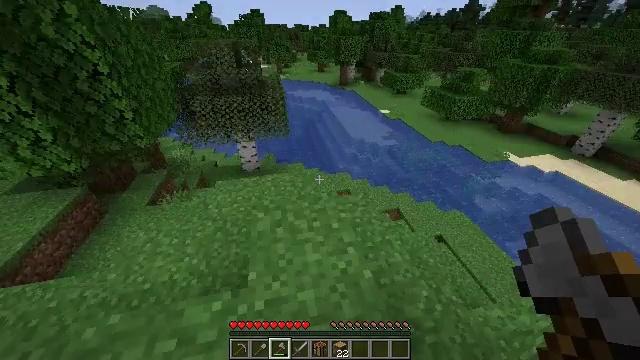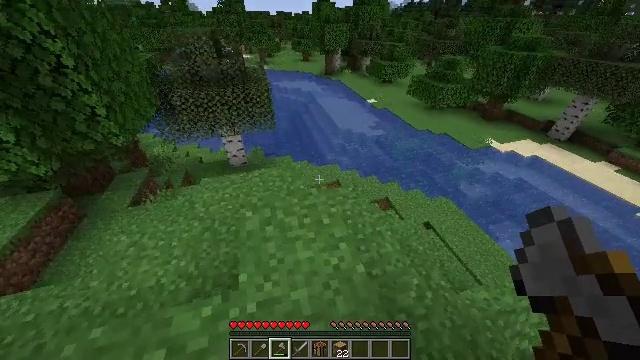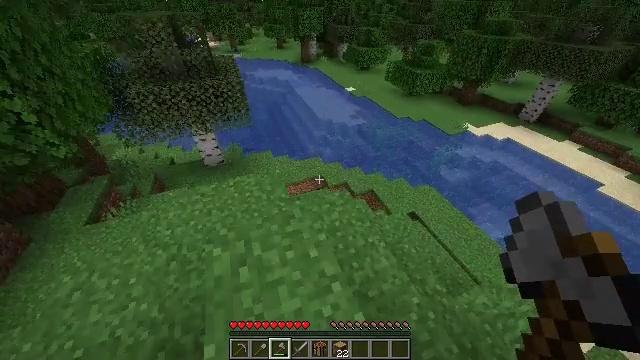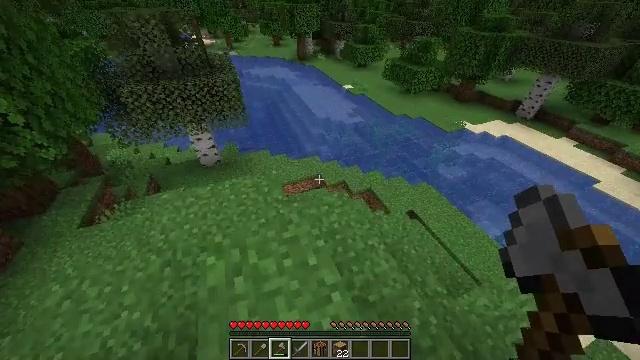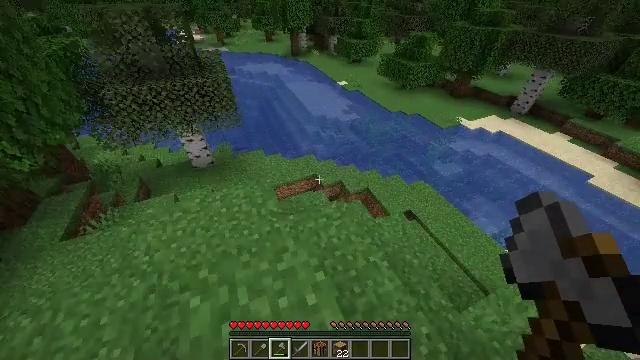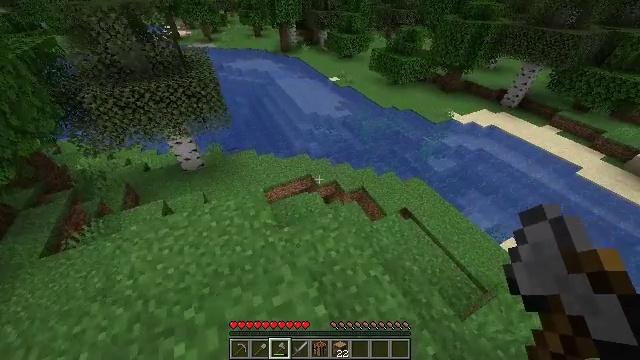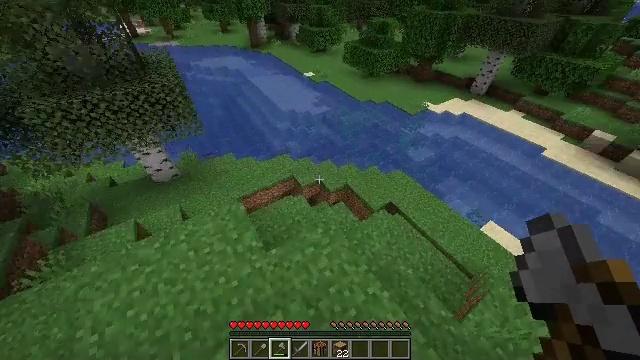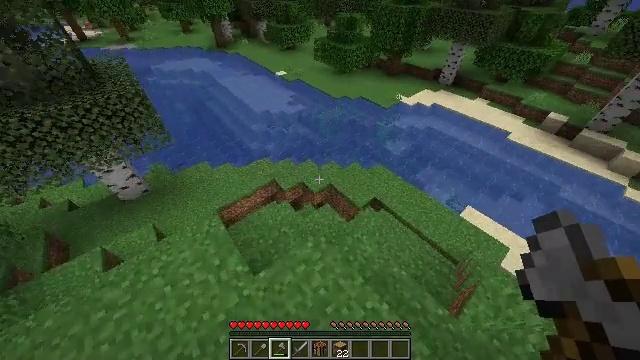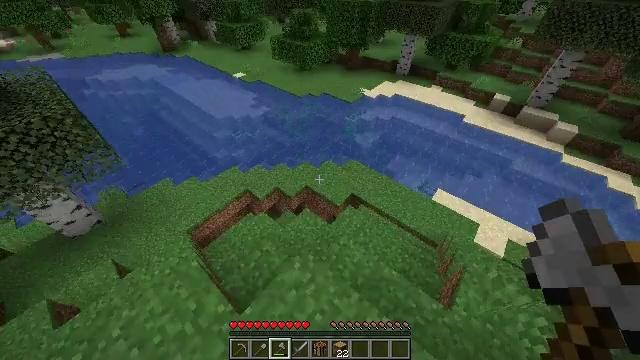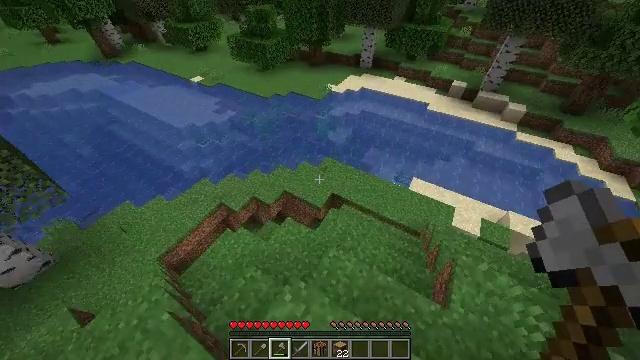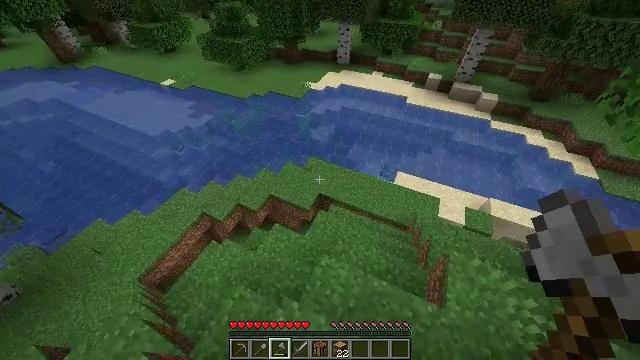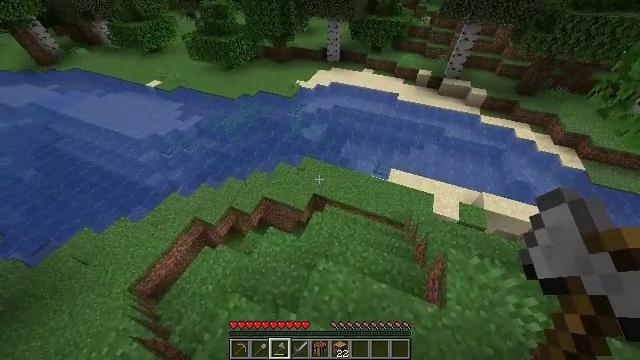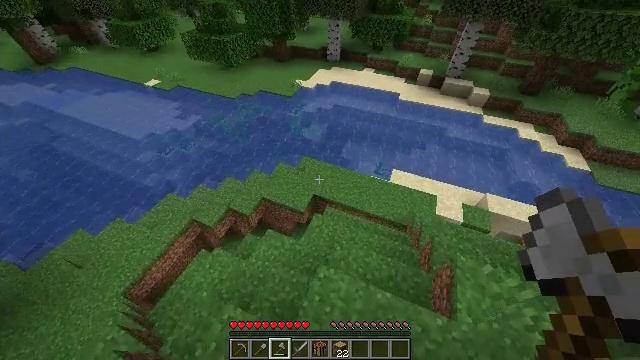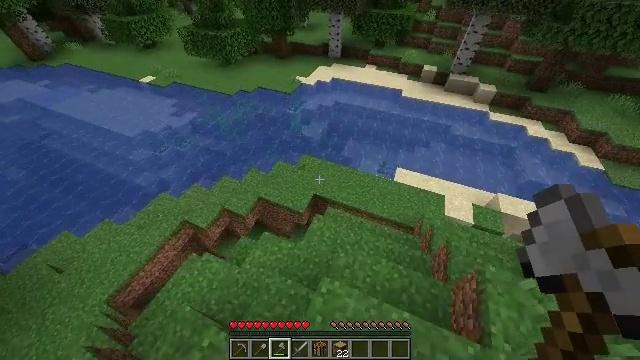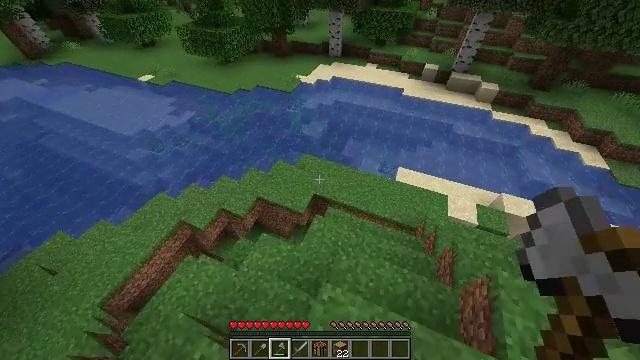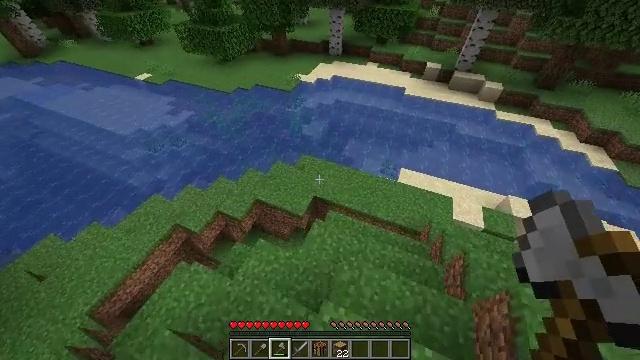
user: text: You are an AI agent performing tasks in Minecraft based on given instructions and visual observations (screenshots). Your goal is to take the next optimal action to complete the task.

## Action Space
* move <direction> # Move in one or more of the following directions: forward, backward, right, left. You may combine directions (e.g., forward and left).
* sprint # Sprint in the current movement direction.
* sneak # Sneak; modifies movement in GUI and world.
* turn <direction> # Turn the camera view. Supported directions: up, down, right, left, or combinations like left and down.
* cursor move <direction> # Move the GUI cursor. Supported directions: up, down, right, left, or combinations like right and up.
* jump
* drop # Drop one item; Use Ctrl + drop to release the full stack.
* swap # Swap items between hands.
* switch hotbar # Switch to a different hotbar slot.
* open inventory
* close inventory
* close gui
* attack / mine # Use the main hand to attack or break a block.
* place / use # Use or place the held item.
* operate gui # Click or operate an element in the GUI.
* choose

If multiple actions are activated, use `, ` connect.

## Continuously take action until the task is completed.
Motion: motion action
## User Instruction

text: Clear the sweet berry bush to collect the sweet berries.
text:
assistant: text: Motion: move forward, sprint, turn right and down
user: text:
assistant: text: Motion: move forward, sprint, turn right and down
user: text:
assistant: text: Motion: move forward, sprint
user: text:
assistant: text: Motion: move forward, sprint, turn right
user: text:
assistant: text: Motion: move forward, sprint, turn right
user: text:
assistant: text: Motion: move forward, sprint, turn right and down
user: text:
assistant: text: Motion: move forward, sprint, turn right
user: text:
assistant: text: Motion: move forward, sprint, turn right
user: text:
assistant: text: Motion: move forward, sprint, turn right
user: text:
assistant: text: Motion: move forward, sprint, turn right
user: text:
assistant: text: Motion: move forward, sprint, turn right
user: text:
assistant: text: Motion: move forward, sprint
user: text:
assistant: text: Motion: move forward, sprint
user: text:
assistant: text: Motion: move forward, sprint
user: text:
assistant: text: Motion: move forward, sprint
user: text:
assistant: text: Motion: move forward, sprint, switch to hotbar 5
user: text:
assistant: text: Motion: move forward, sprint, switch to hotbar 5
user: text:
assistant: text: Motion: move forward, sprint, turn right and down, switch to hotbar 5
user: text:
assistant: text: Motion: move forward, sprint, turn right and down, switch to hotbar 5
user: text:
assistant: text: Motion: move forward, sprint, turn right and down
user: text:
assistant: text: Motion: move forward, sprint, turn right and down
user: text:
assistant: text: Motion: move forward, sprint, turn right and down
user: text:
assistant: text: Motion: move forward, sprint, turn right and down
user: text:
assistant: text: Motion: move forward, turn down
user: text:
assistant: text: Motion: move forward, turn down
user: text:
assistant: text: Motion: move forward and move right
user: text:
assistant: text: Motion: move forward and move right, turn left
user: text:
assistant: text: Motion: move forward and move right, turn left
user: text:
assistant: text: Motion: move forward and move right, turn left
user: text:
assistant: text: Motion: move forward and move right, turn left